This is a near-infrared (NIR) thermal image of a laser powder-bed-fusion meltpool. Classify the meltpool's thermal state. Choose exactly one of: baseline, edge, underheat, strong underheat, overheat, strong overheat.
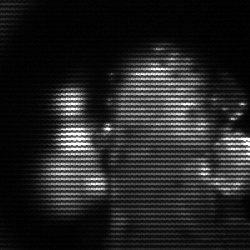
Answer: strong underheat